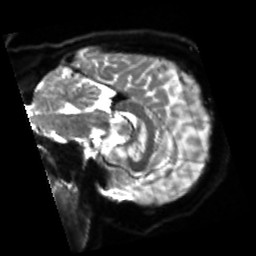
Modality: sbref
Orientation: sagittal
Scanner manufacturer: siemens
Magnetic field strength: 3 T
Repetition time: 4 s
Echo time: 0.0594 s